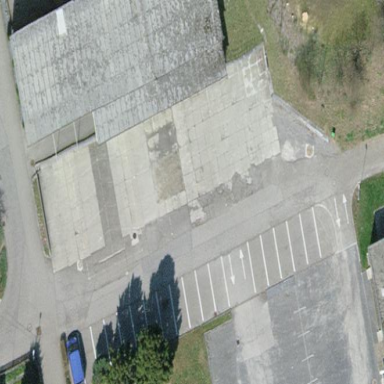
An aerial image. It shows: Parking area with surface.